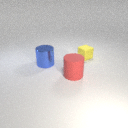
large blue metal cylinder to the left of large red rubber cylinder